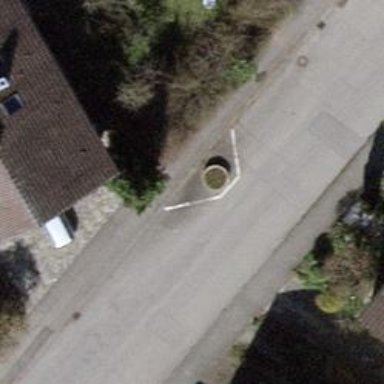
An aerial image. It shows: Chicane for traffic calming.